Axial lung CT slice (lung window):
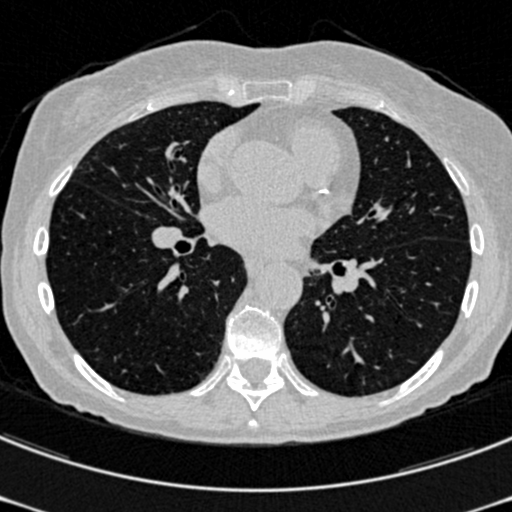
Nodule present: no